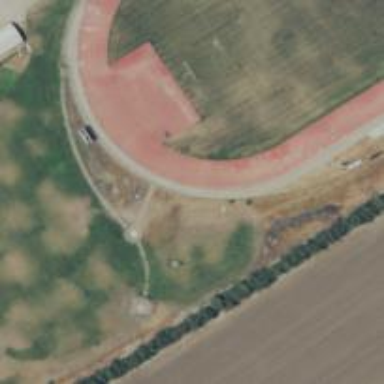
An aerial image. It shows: Track located within leisure land area.